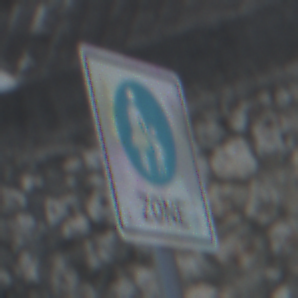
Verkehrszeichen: BeginnFussgaengerzone
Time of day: MorningAfternoon
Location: Outdoor (Suburban)
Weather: PartlyCloudy
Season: NotSpecified
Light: Natural